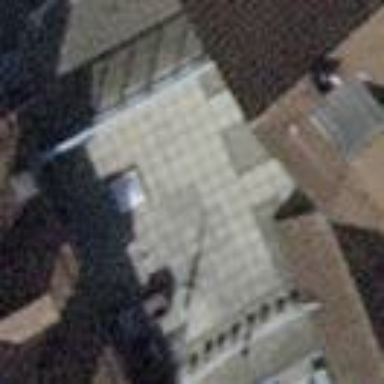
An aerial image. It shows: Building with flat roof.